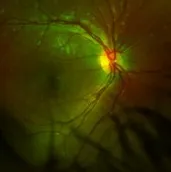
Fundoscopic images three weeks after initial presentation show multiple yellow deposits scattered around the vascular arcades.
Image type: ophthalmic_imaging (fundus_photograph)